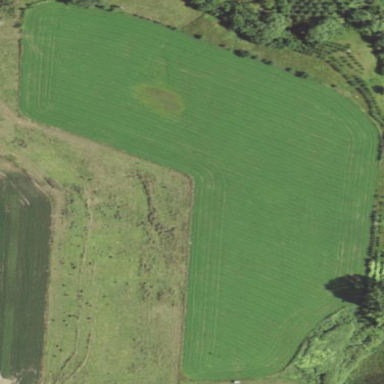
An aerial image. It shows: Agricultural meadow.